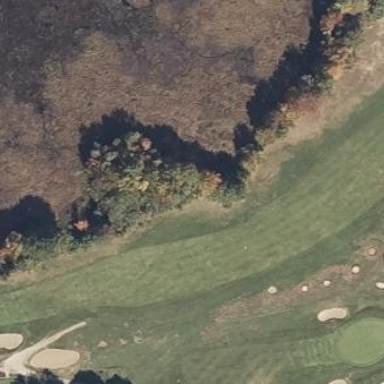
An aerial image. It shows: Grassy area designated as golf fairway.